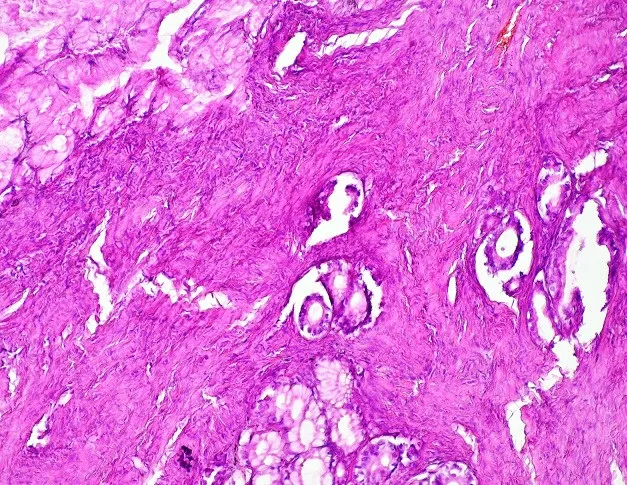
HEx250: mucinous adenocarcinoma of the ovary, mucinous glands in a fibrous stroma.
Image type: pathology (h&e)